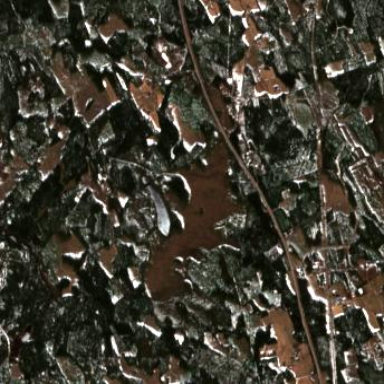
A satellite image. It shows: Bog wetland.